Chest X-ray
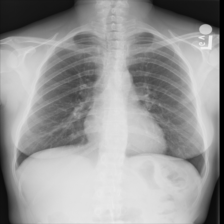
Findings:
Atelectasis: negative
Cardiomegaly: negative
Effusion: negative
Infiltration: negative
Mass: negative
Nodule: negative
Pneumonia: negative
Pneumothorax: negative
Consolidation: negative
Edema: negative
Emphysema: negative
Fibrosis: negative
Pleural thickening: negative
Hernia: negative